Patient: sex M, age 44
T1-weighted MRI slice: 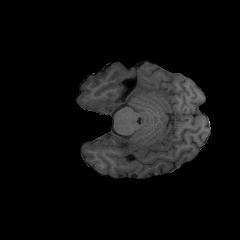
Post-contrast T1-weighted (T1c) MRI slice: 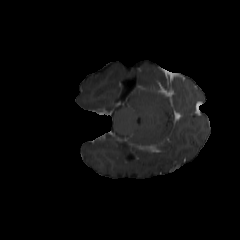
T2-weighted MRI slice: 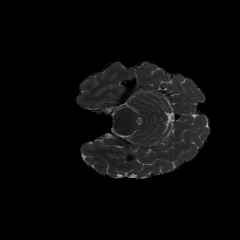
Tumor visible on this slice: no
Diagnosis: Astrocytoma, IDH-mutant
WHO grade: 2